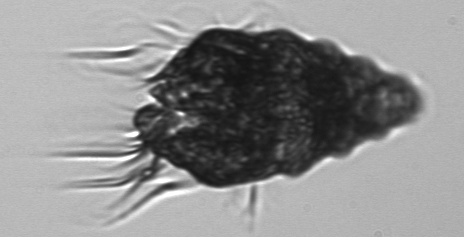
Label: Laboea_strobila